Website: bh-photo
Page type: cart
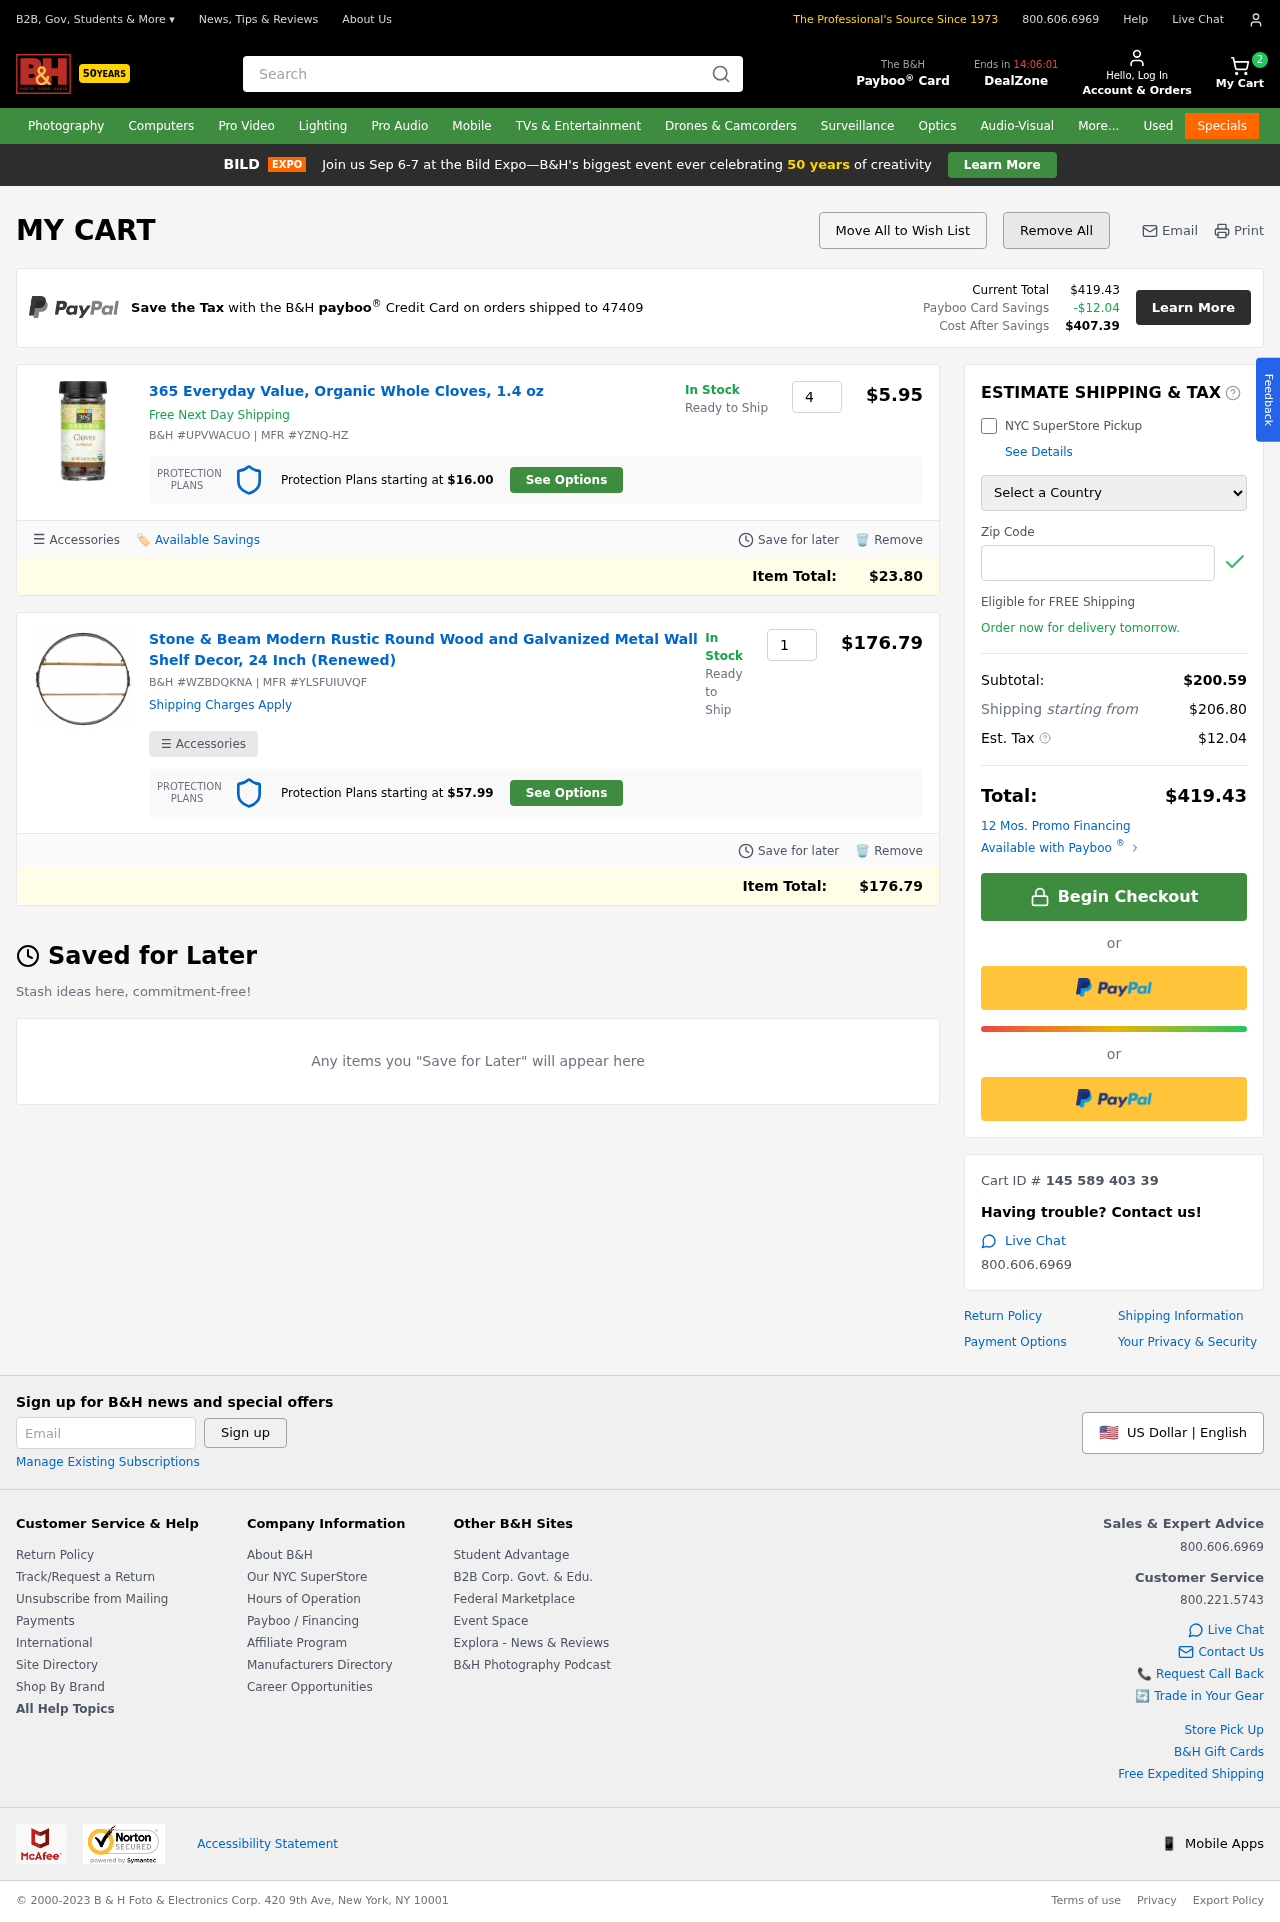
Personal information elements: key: PII_COUNTRY
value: United States
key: PII_POSTCODE
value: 47409
Product elements: key: PRODUCT1_NAME
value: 365 Everyday Value, Organic Whole Cloves, 1.4 oz
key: PRODUCT1_PRICE
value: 5.95
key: PRODUCT1_QUANTITY
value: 4
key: PRODUCT2_NAME
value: Stone & Beam Modern Rustic Round Wood and Galvanized Metal Wall Shelf Decor, 24 Inch (Renewed)
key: PRODUCT2_PRICE
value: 176.79
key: PRODUCT2_QUANTITY
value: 1
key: PRODUCT1_ITEM_TOTAL
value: $23.80
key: PRODUCT2_ITEM_TOTAL
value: $176.79
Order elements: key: ORDER_NUM_ITEMS
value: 2
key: ORDER_TOTAL
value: $419.43
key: ORDER_TAX
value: -$12.04
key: ORDER_TAX
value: $12.04
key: ORDER_TOTAL_AFTER_SAVINGS
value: $407.39
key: ORDER_SUBTOTAL
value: $200.59
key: ORDER_SHIPPING_COST
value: $206.80
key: ORDER_ID
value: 145 589 403 39
Search elements: key: HEADER_SEARCH
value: Search